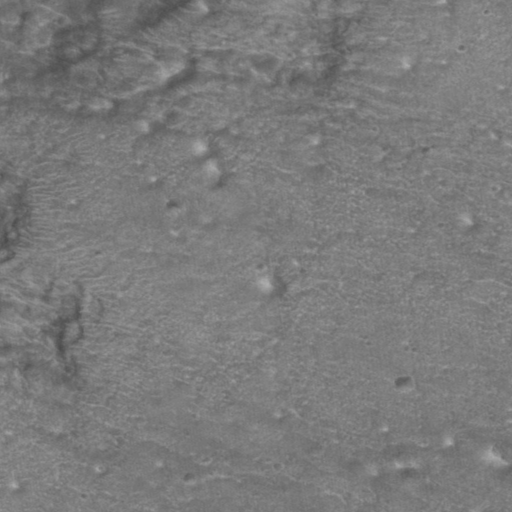
Objects detected: cone